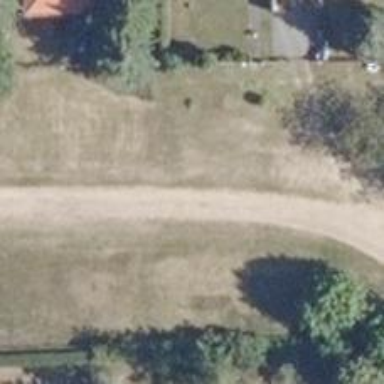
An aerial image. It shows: Residential road with compacted surface.